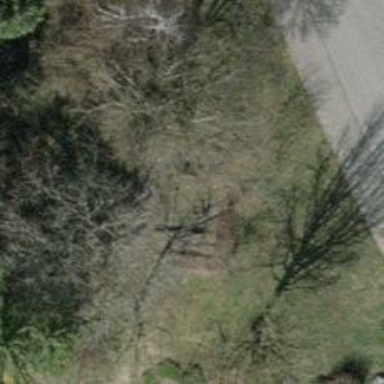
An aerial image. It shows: Brown bench.